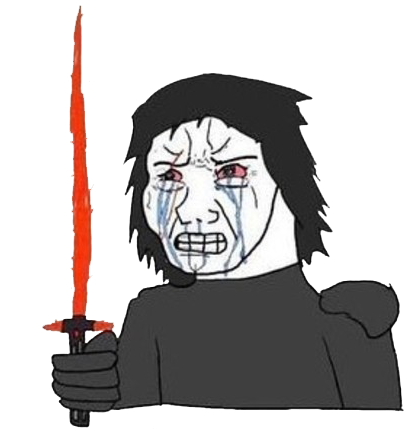
Label: 5_Crying_Wojak